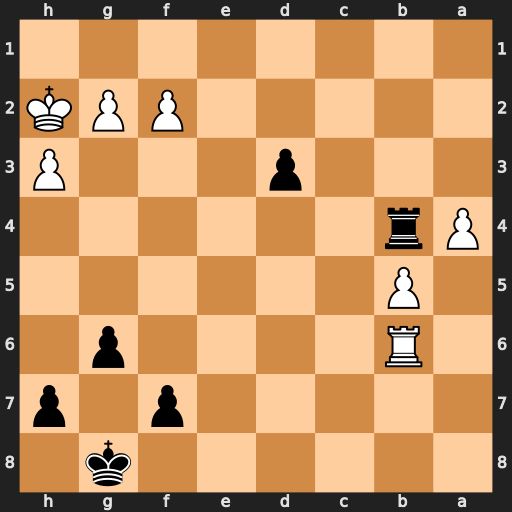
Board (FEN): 6k1/5p1p/1R4p1/1P6/Pr6/3p3P/5PPK/8
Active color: b
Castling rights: -
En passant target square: -
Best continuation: Rd4 Rb8+ Kg7 a5 d2 a6 d1=Q